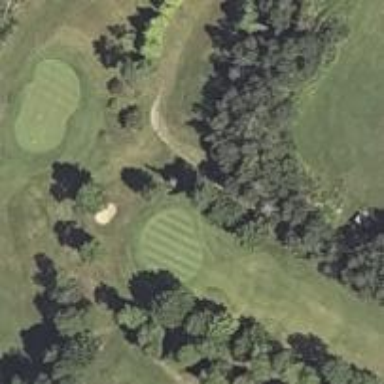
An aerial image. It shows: View of golf hole.